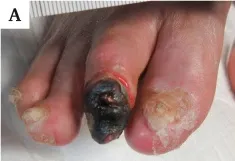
Angiography of an iatrogenic arteriovenous fistula in first to third sessions of endovascular therapy, and delayed wound healing in the right foot. (A) Gangrene in the second toe.
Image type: medical_photograph (other_medical_photograph)